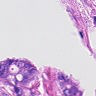
Metastatic tissue present: no